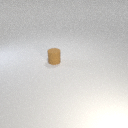
small brown rubber cylinder